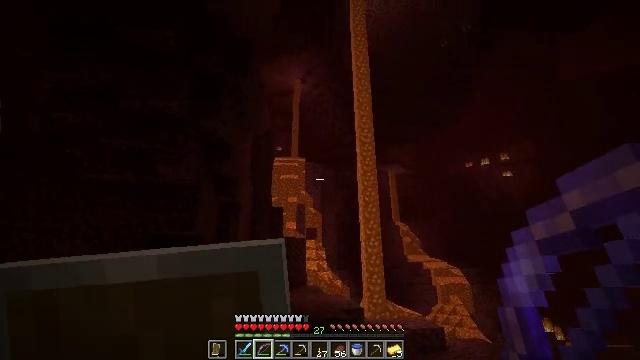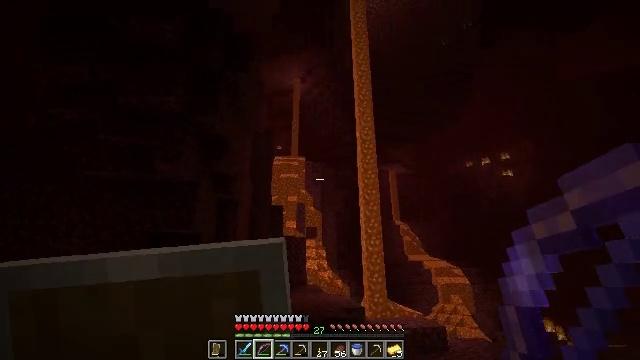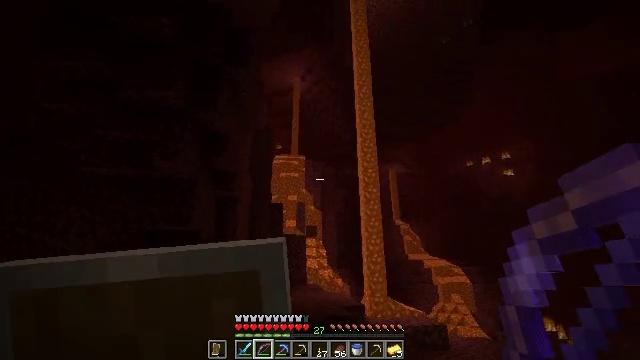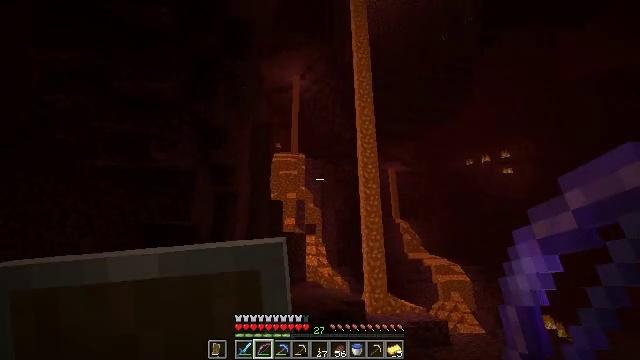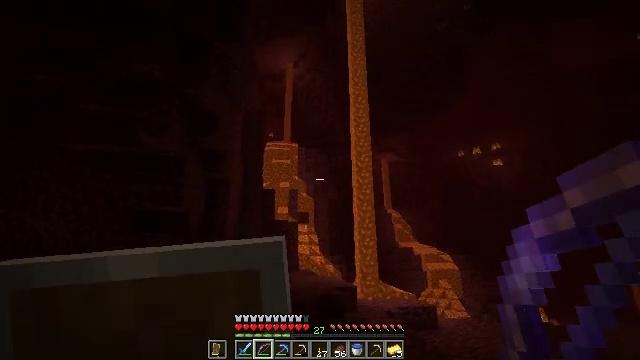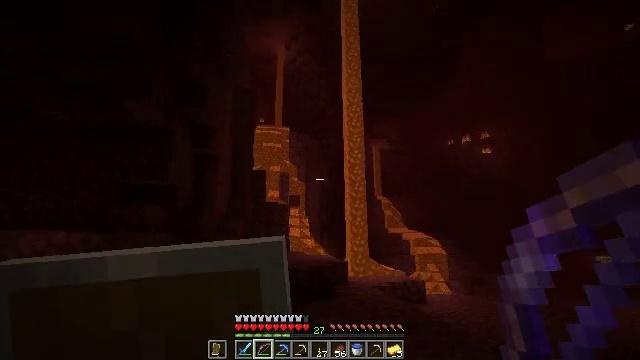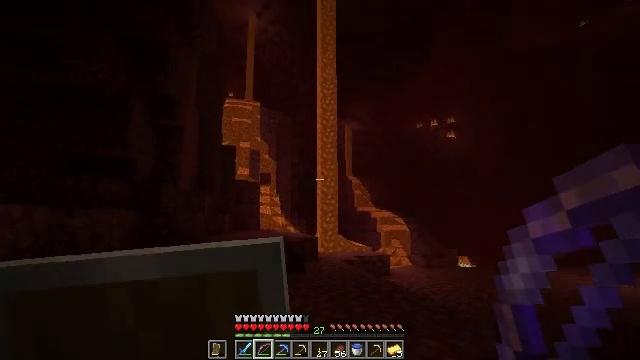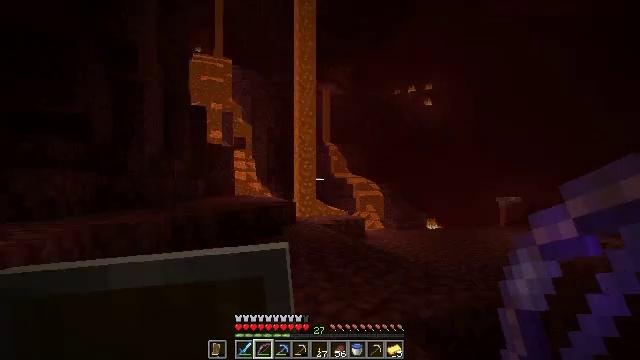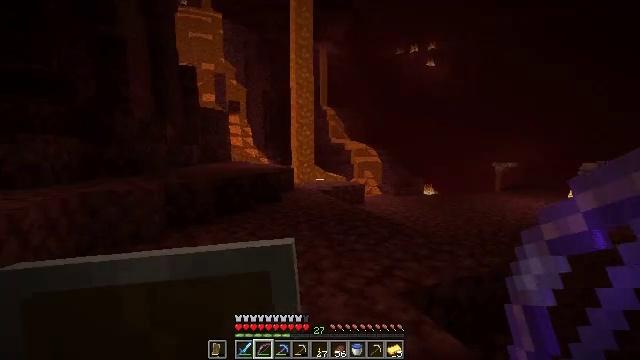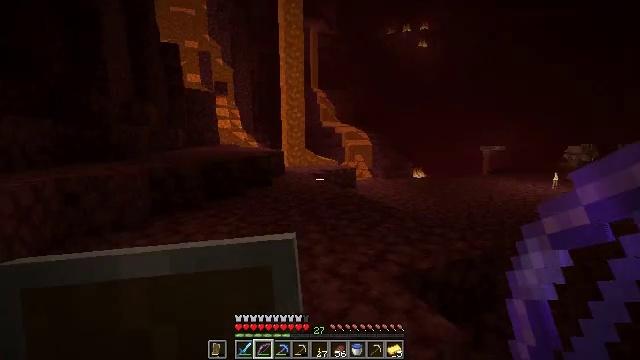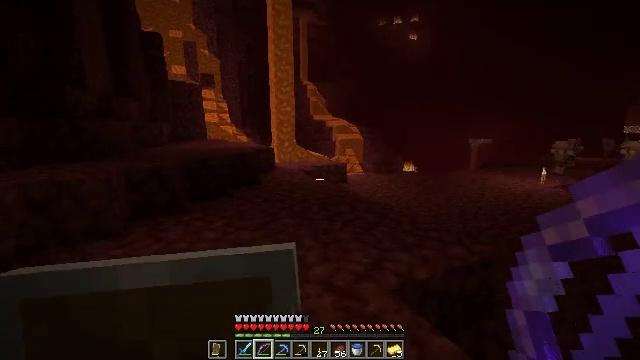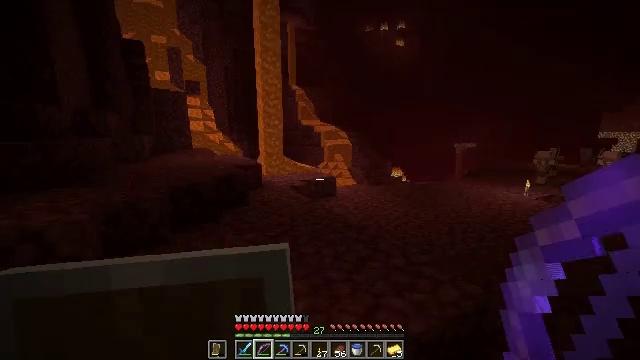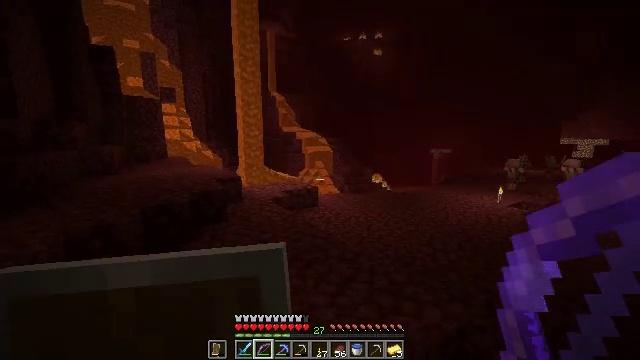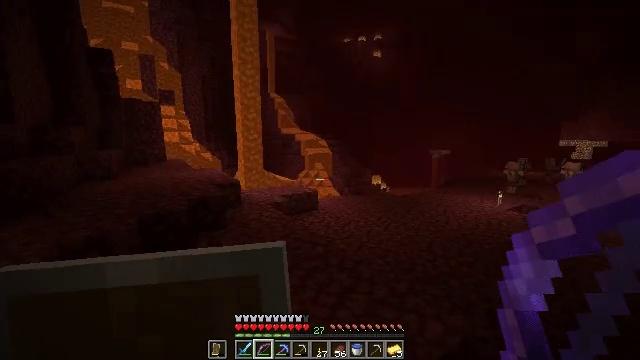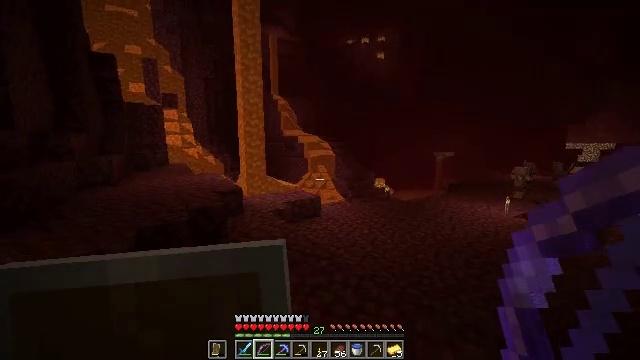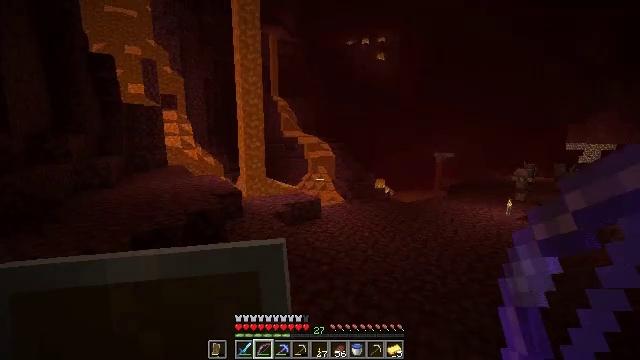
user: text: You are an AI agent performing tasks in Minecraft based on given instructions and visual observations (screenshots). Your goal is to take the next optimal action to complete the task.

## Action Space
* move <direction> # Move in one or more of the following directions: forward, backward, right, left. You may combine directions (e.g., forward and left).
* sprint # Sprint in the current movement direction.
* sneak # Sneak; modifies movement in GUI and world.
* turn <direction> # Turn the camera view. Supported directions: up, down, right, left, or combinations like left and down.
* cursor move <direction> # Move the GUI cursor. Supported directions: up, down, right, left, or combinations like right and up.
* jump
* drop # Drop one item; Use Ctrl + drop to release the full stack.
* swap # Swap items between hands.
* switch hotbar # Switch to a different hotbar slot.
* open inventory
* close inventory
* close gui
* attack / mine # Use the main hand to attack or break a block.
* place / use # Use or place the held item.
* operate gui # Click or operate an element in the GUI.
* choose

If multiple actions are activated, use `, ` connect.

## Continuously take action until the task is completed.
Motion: motion action
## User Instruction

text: Break the fire block.
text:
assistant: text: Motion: move forward, jump
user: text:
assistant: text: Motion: move forward, jump
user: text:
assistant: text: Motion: move forward, jump
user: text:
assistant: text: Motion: move forward, turn right and down
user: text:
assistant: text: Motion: move forward, turn right and down
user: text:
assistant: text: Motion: move forward, turn right and down
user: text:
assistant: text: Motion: move forward, turn right and down
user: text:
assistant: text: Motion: move forward, turn down
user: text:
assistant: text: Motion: move forward, turn right and down
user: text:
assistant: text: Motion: move forward, turn right and down, jump
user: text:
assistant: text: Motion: move forward, turn right, jump
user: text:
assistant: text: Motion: move forward, turn right and up, jump
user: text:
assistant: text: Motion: move forward, jump
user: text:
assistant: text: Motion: move forward
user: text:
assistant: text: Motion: move forward
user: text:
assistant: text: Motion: move forward
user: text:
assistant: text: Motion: move forward, turn right and down
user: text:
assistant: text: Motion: move forward, turn right and down
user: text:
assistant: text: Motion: move forward, sprint
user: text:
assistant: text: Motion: move forward, sprint
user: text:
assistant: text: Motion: move forward, sprint
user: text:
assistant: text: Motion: move forward, sprint
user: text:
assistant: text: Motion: move forward, sprint
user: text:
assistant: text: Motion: move forward
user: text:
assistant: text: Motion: move forward
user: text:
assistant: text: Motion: move forward, turn right
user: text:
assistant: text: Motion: move forward
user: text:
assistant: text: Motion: move forward, turn right
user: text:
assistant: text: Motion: move forward, turn right
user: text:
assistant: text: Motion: move forward